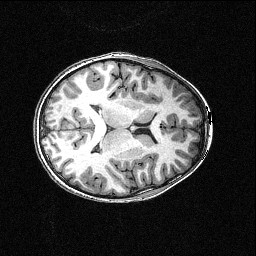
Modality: T1w
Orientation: axial
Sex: male
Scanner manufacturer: siemens
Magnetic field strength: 3 T
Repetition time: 2.3 s
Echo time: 0.00336 s